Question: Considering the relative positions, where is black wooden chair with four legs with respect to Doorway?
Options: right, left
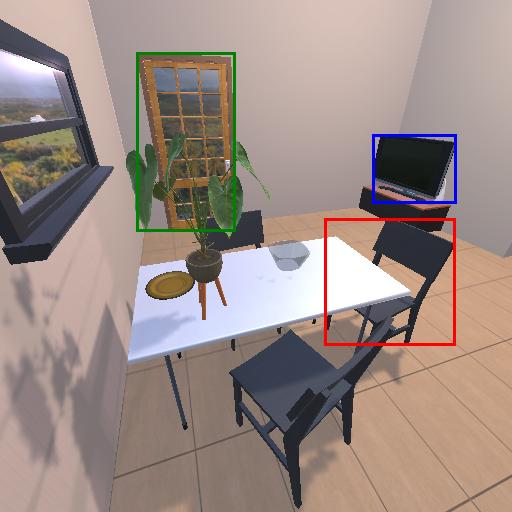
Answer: right